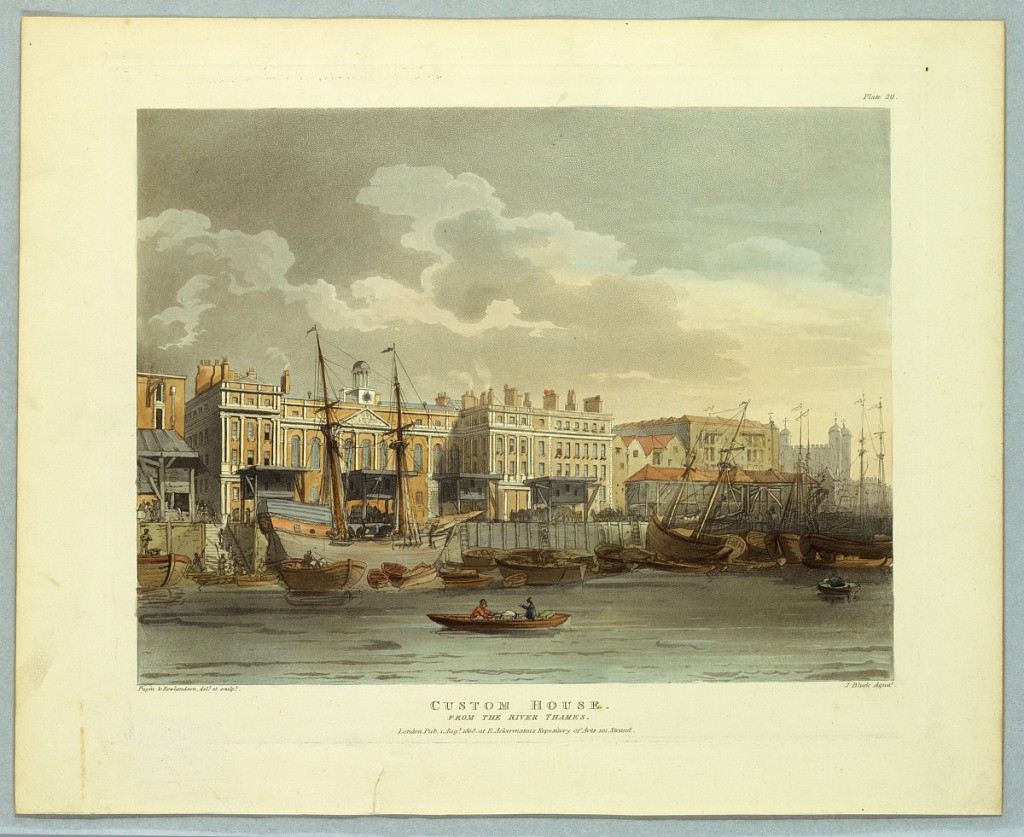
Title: Custom House, from "Ackermann's Repository"
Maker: Thomas Rowlandson, British, 1756–1827
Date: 1808
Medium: Aquatint, brush and watercolors on paper
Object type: Print
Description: The Custom House from the River Thames. Sailing vessels and row boats at the bank. Title, artists', and publisher's names below.